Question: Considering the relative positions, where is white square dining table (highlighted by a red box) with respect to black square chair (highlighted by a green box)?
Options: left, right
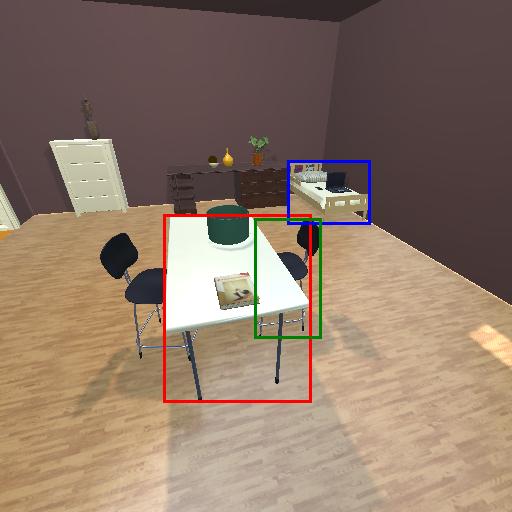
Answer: left